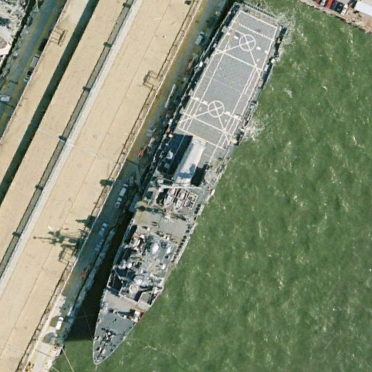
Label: combat